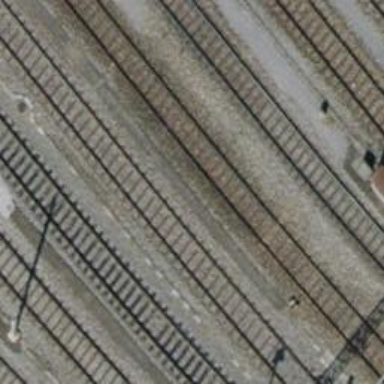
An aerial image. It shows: Rail yard with electrified contact lines for the railway.